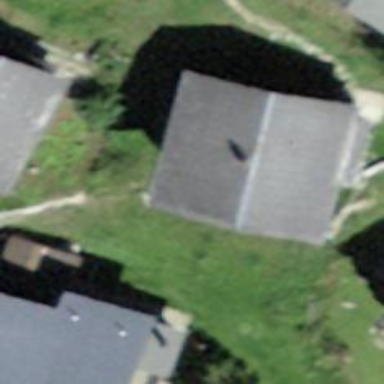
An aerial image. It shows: Part of building.